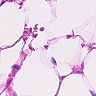
Metastatic tissue present: no